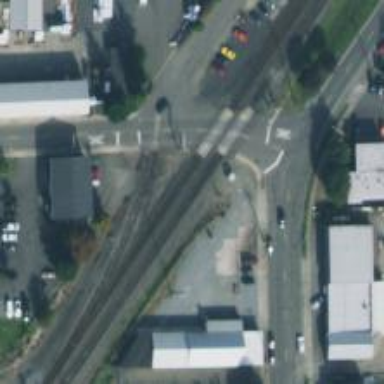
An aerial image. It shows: Level crossing along the railway.